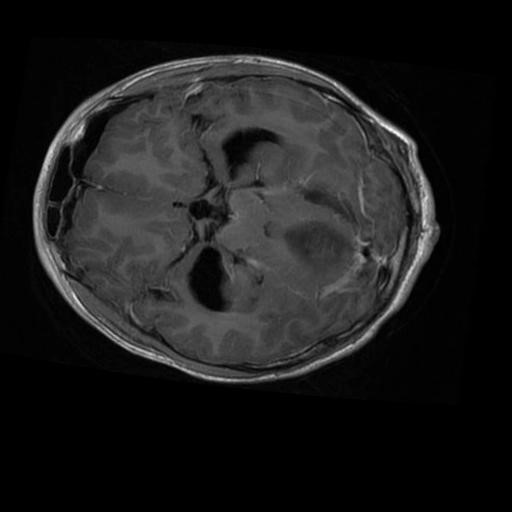
Label: brain_glioma